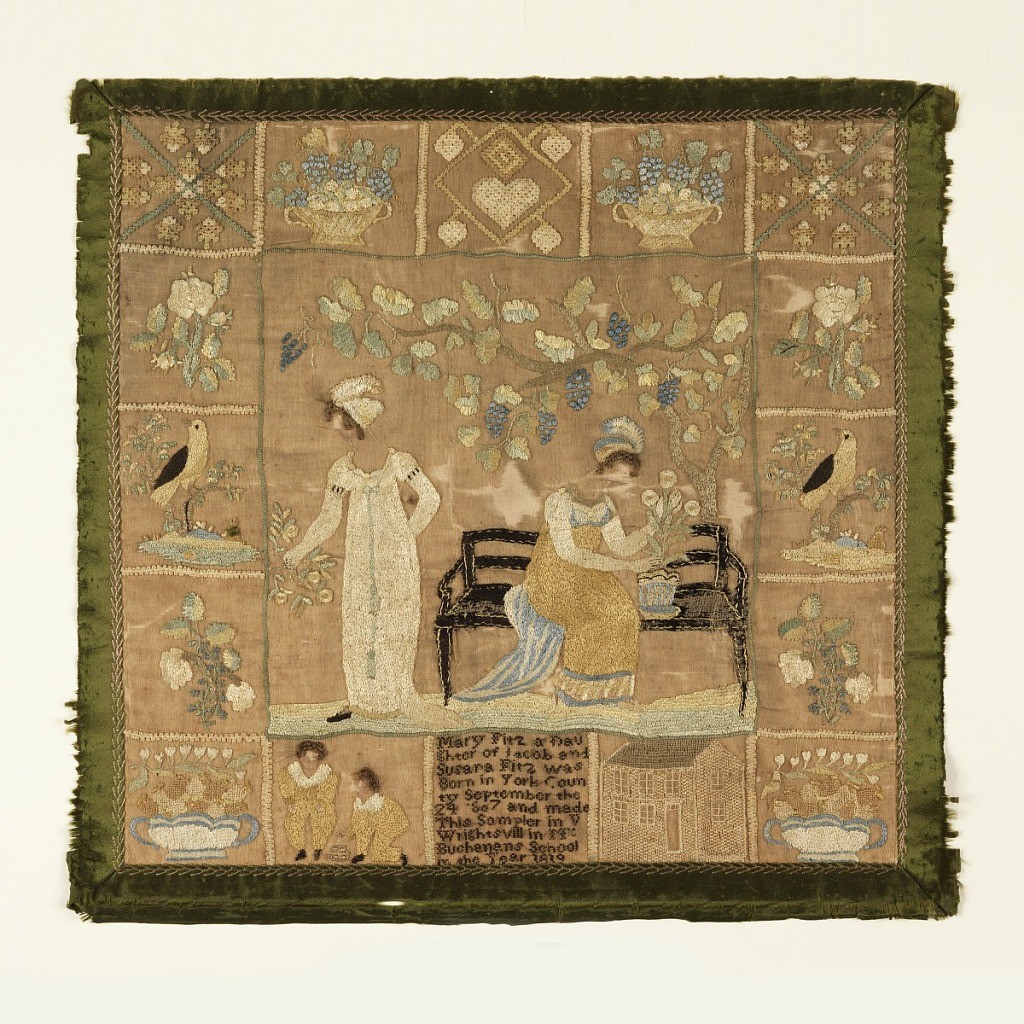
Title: Sampler
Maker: Mary Fitz, American, born 1807
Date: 1819
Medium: silk and human hair embroidery, cotton foundation, silk ribbon Technique: embroidered in cross, half cross, satin, stem, rococo, feather and buttonhole stitches on plain weave foundation
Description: Central scene of two women, one standing, and one seated on a bench beneath a grape arbor. Border of sixteen squares containing birds, flowering sprays, baskets of flowers, boys at play, a house, and, at the bottom center, the inscription. With a border of green silk ribbon.